Question: I have a quadratic matrix(two-dimensional dynamic array of pointers) and need to change rows/columns order. The matrix is very big that's why I have decided just to change pointers instead of copying all of elements. I also have another array which specifies a computation.
Rows permutation specifies this way:
4,3,2,1 - it means that the first row must be on the fourth place, the second row must be on the third place, etc.
The same situation is with the columns.

How to implement such algorithm of changing of rows order(permutation of of pointers)? Here it is my version, but it doesn't work. I want to copy pointers but element is copied instead of it and then appears a segmentation fault.
When I add '&' to get address, the compiler says that it is a syntax error:
'''
orderOfRows[i] = &auxMatrix[computation[i]];
'''
Here it is my code:
'''
static int N = 6;
static int **orderOfRows;
int **sourceMatrix;
int **auxMatrix;
int main() {
int* computation = (int*)malloc(N*sizeof(int));
computation[0] = 1;
computation[1] = 6;
computation[2] = 3;
computation[3] = 7;
computation[4] = 4;
computation[5] = 2;
}
printf("After computation has been done:
");
changeRowOrder(computation);
void changeRowOrder(int *computation) {
int i;
// change rows order and dopy them into a temp array
for(i = 0; i < N; ++i) {
// static arrays
orderOfRows[i] = auxMatrix[computation[i]];
}
// recover matrix
for(i = 0; i < N; ++i) {
auxMatrix[i] = orderOfRows[i];
}
void allocate2dMemory() {
int i = 0;
sourceMatrix = (int**)malloc(N * sizeof(int *));
if(sourceMatrix == NULL) {
fprintf(stderr, "out of memory
");
exit(2);
}
for(i = 0; i < N; i++) {
sourceMatrix[i] = (int*)malloc(N * sizeof(int));
if(sourceMatrix[i] == NULL) {
fprintf(stderr, "out of memory
");
exit(2);
}
}
auxMatrix = (int**)malloc(N * sizeof(int *));
if(auxMatrix == NULL) {
fprintf(stderr, "out of memory
");
exit(2);
}
for(i = 0; i < N; i++) {
auxMatrix[i] = (int*)malloc(N * sizeof(int));
if(auxMatrix[i] == NULL) {
fprintf(stderr, "out of memory
");
exit(2);
}
}
orderOfRows = (int**)malloc(N * sizeof(int *));
if(orderOfRows == NULL) {
fprintf(stderr, "out of memory
");
exit(2);
}
for(i = 0; i < N; i++) {
orderOfRows[i] = (int*)malloc(N * sizeof(int));
if(orderOfRows[i] == NULL) {
fprintf(stderr, "out of memory
");
exit(2);
}
}
}
}
'''
I will spend 2*N(copy pointers and then recover) operations instead of N*N.
And I have another question: how I can do the permutation of columns using this idea? If it isn't possible how can I do the permutation of columns but not to copy all elements of the matrix? The programming language is only C.
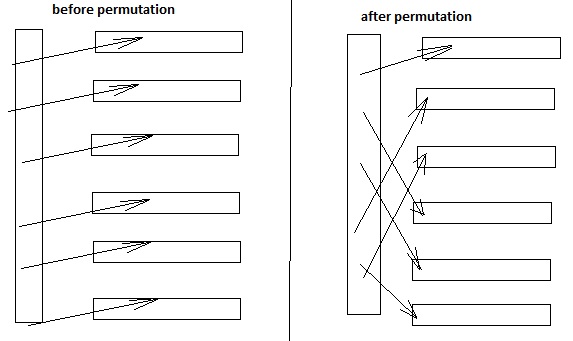
Answer: Instead of
'''
orderOfRows[i] = &auxMatrix[computation[i]];
'''
you should have
'''
for (int j = 0; j < N; ++j)
{
orderOfRows[i][j] = auxMatrix[computation[i]][j];
}
'''
---
And one more thing:
if you have'computation[1] = 6', it means that by doing 'auxMatrix[computation[i]]' you try to access 'auxMatrix[6]', which you can't do because 'auxMatrix''s size is 6x6.